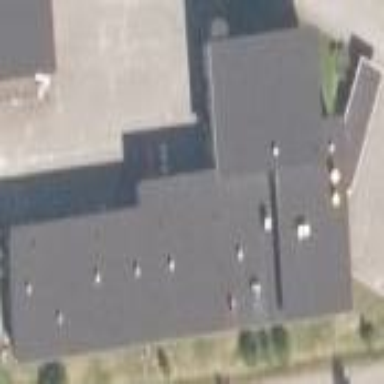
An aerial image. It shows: Commercial building.